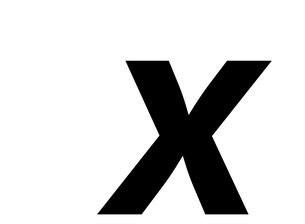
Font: Inter-Italic_Bold_Italic